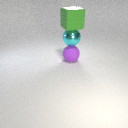
large purple rubber sphere below large green rubber cube